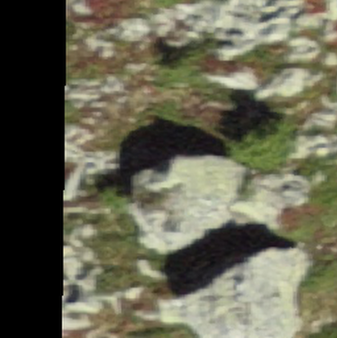
Label: bouldering_area